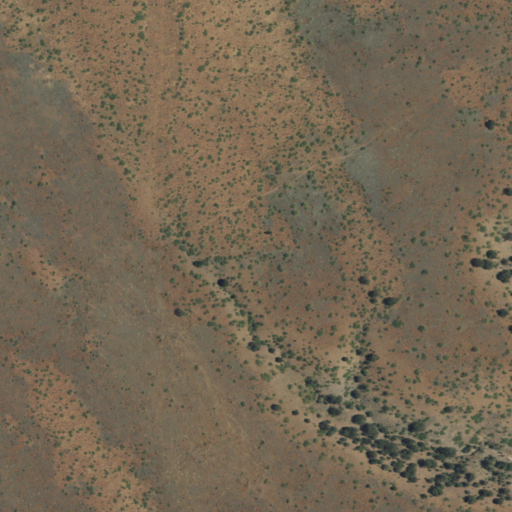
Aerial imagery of bench in New Mexico named Wild Horse Mesa containing only shrub